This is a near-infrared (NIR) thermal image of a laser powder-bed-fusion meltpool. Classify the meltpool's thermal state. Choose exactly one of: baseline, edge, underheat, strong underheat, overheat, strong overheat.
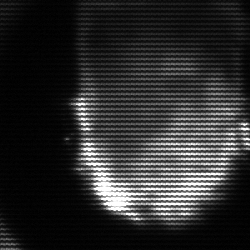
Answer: baseline